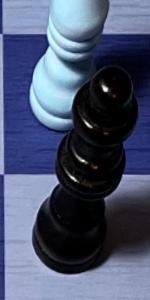
Label: Queen_Black